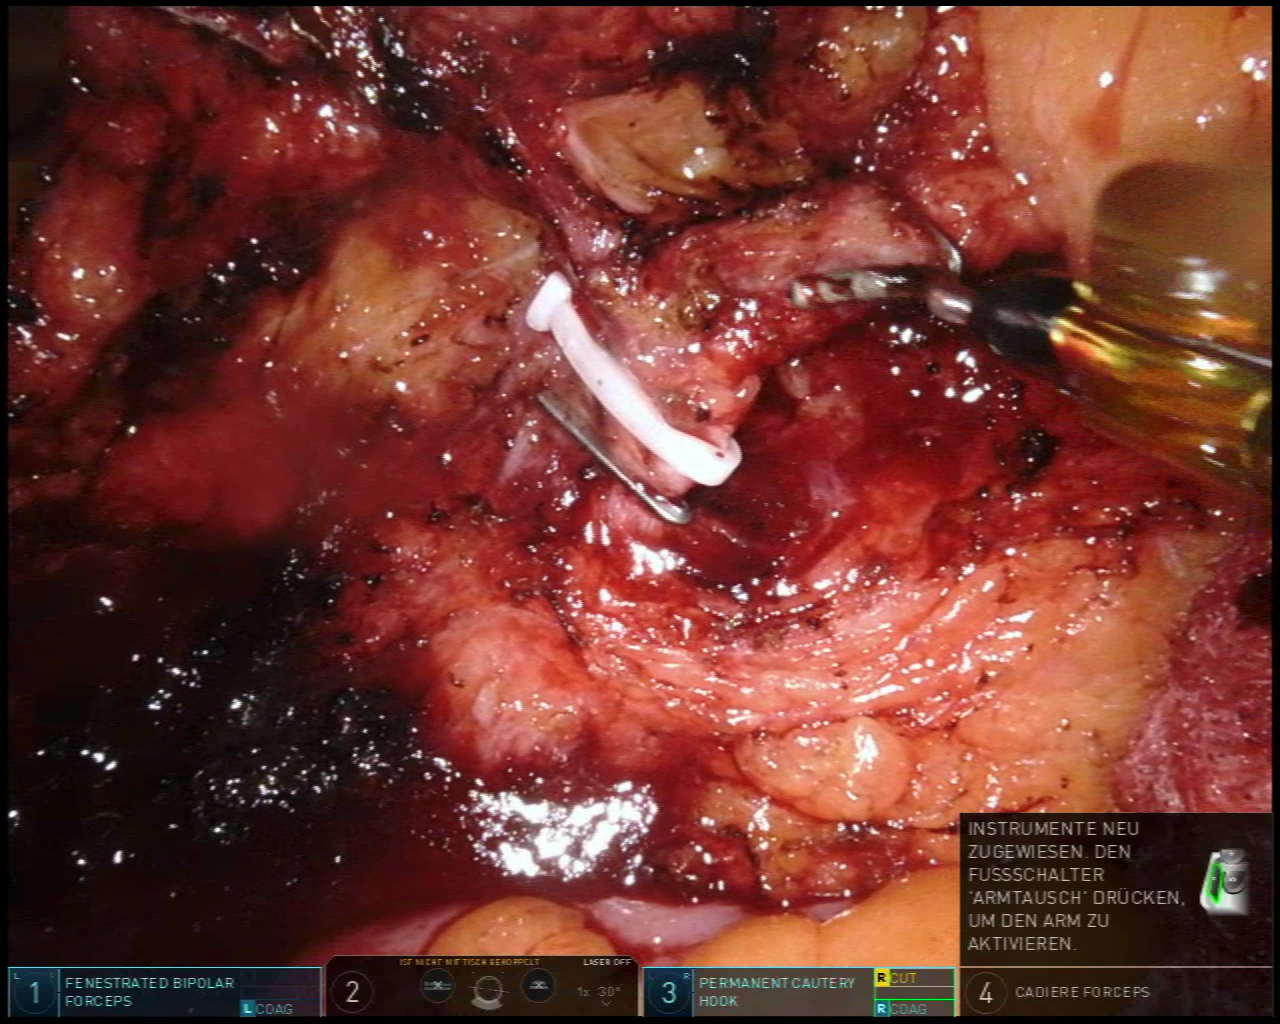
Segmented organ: inferior_mesenteric_artery
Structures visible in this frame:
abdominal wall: no
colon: yes
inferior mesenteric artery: yes
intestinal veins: no
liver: no
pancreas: no
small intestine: no
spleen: no
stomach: no
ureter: no
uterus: no
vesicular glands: no